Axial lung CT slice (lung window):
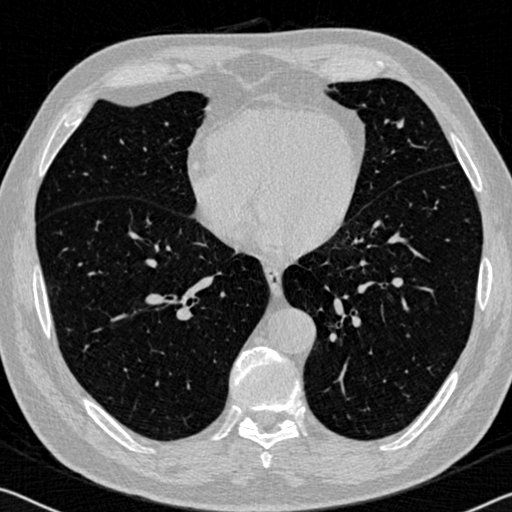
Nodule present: yes
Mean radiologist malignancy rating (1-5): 2